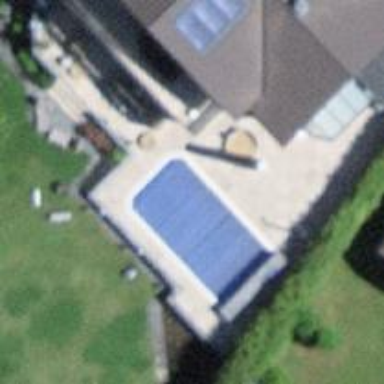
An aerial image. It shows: Swimming pool located in leisure land.